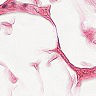
Metastatic tissue present: no